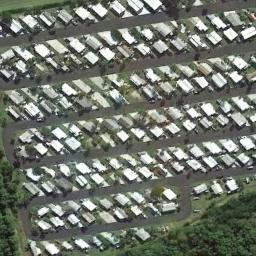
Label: mobile_home_park